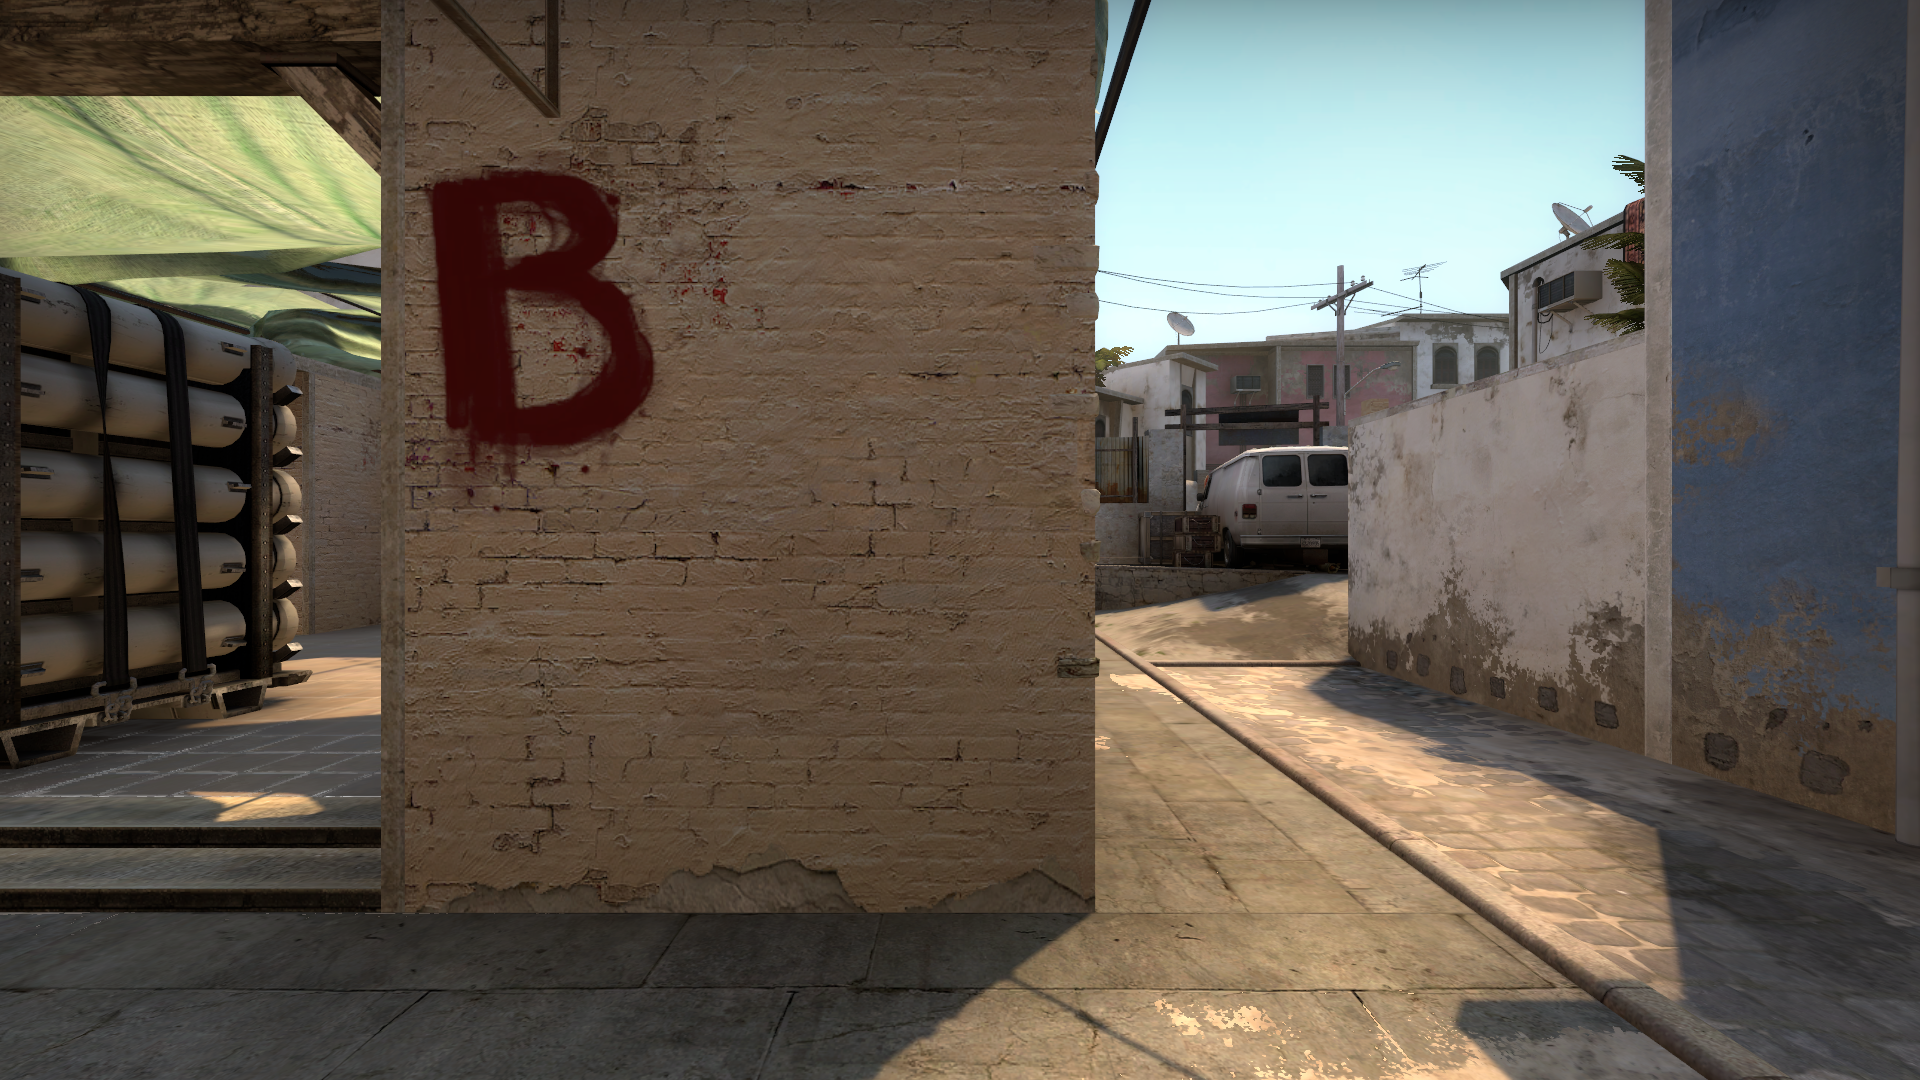
Map: de_mirage